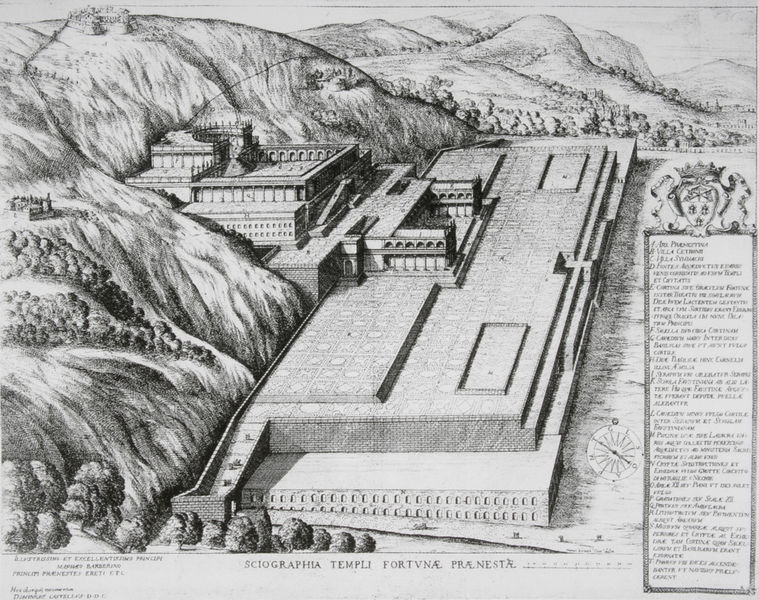
Titel: Rekonstruktion des Heiligtums der Fortuna, Palestrina
Künstler: Domenico Castelli
Standort: viele Standorte
Institution: Seriendruck
Schlagwörter: baum, berg, weiß, bäume, landschaft, stadt, grau, hintergrund, schwarz, säule, säulen, zeichnung, anlage, dach, gebäude, haus, schloss, architektur, rahmen, sockel, hügel, krone, tal, wald, aussicht, terrasse, schrift, papier, ansicht, italien, perspektive, berge, gebirge, hang, grafik, graphik, platz, vogelperspektive, treppe, treppen, könig, tafel, runde, symmetrie, streng, befestigung, schild, burg, palast, linie, festung, symmetrisch, druck, stich, titel, schwarzweiß, text, beschriftung, buchdruck, wappen, löwen, grab, mauern, residenz, lanschaft, antik, griechisch, vorhof, plan, tempel, heiligtum, kupferstich, terrassen, legende, monument, tempelanlage, klassizistisch, bauwerk, bauplan, graphit, latein, riesig, unterbau, schrifttafel, stiegen, terassen, abfallend, windrose, seriendruck, kompass, fortuna, pergamon, praeneste, bleisitft, palestrina, texttafel, 17. jahrhundert, architejtur